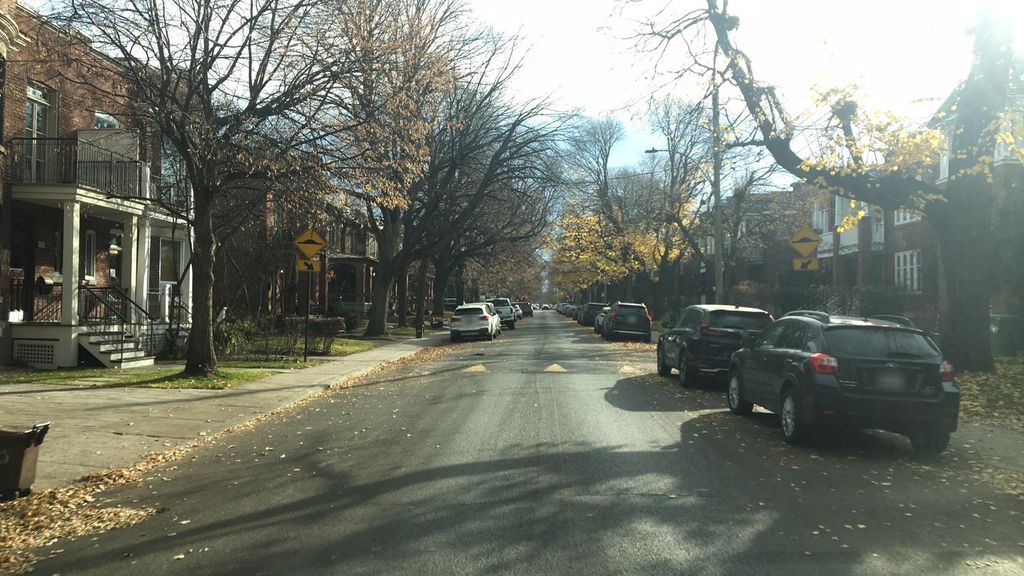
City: montreal